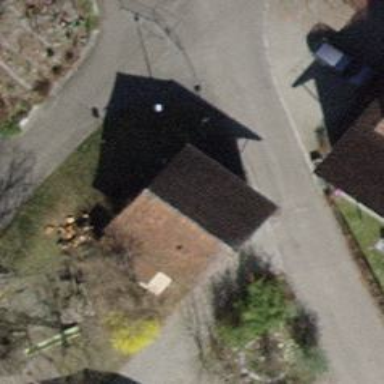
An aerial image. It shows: Gabled building with the roof oriented along its structure.